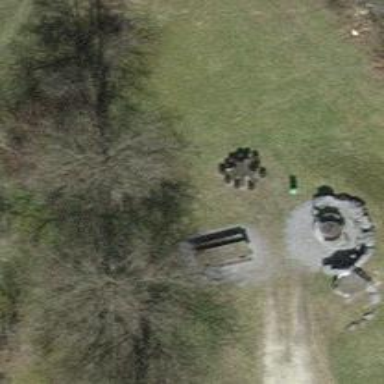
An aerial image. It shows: Picnic site for tourists.